Interaction volume radius: 5 \u00c5
Interaction volume height: 10 \u00c5
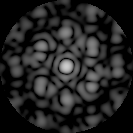
Disorder parameter: 0.6047